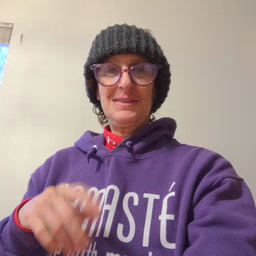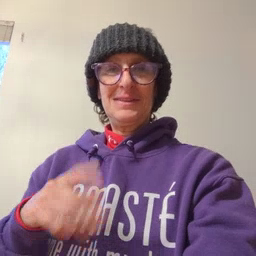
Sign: first